Field crop: maize
Growth stage: 2
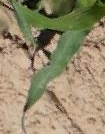
Species: maize